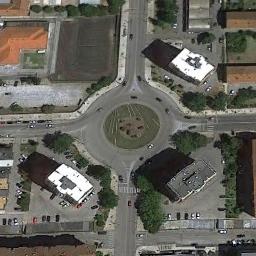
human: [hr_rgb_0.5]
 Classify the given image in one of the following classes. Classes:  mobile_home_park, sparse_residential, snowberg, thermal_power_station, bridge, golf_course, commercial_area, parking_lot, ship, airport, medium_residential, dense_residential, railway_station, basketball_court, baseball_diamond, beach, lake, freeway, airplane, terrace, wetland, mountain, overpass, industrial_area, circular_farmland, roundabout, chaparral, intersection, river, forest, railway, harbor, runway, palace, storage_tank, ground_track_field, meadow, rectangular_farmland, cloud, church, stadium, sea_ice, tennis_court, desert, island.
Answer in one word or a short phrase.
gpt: roundabout